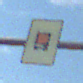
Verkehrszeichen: KennzeichnungspflichtigeFahrzeugeGefaehrlicheGueterOhnePfeilsymbol
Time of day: Midday
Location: Outdoor (Suburban)
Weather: PartlyCloudy
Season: NotSpecified
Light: Natural